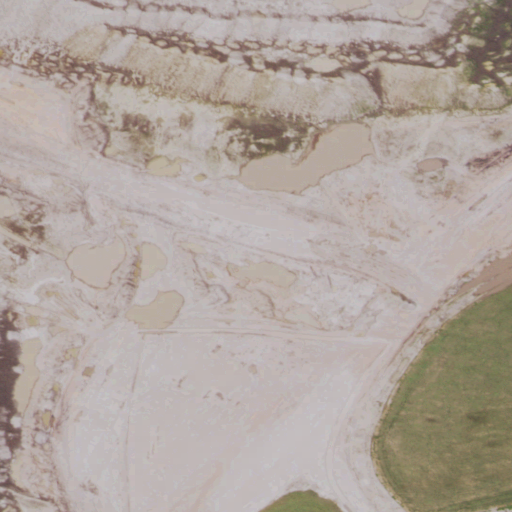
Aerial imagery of valley in Wyoming named Olson Draw containing barren land, grassland, and shrub